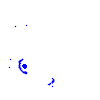
Particle: pion